Question: I'm trying to draw a line (Red line in the image) over multiple panels, but I can't seem to make it work. How can I make this possible? Any suggestions?

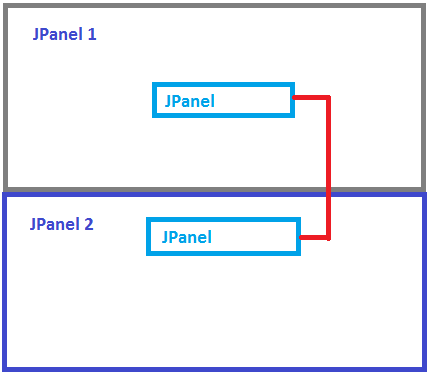
Answer: Draw onto the <URL>.